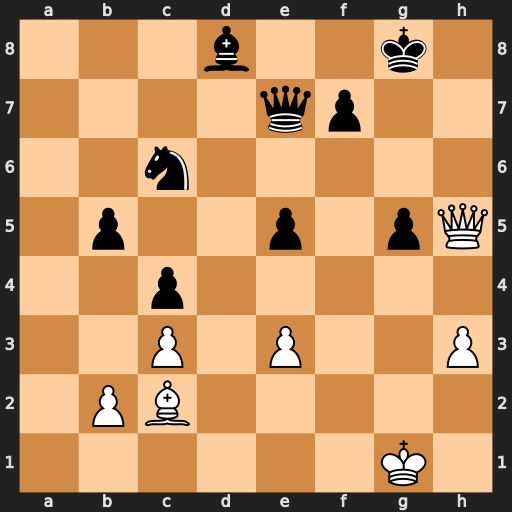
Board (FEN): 3b2k1/4qp2/2n5/1p2p1pQ/2p5/2P1P2P/1PB5/6K1
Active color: w
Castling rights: -
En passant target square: -
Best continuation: Qh7+ Kf8 Qh8#